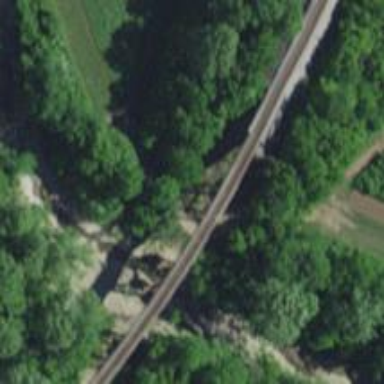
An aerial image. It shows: Bridge over railway line.